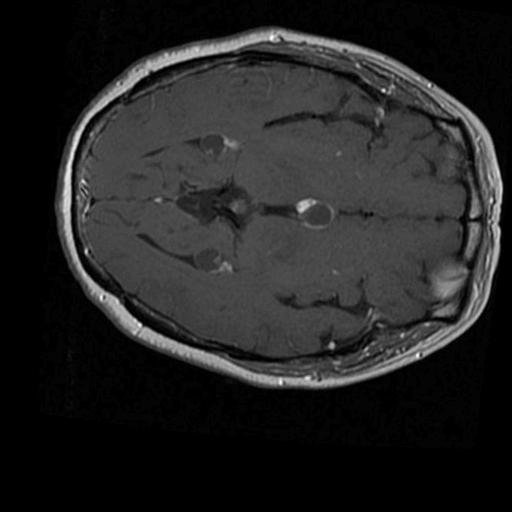
Label: brain_tumor